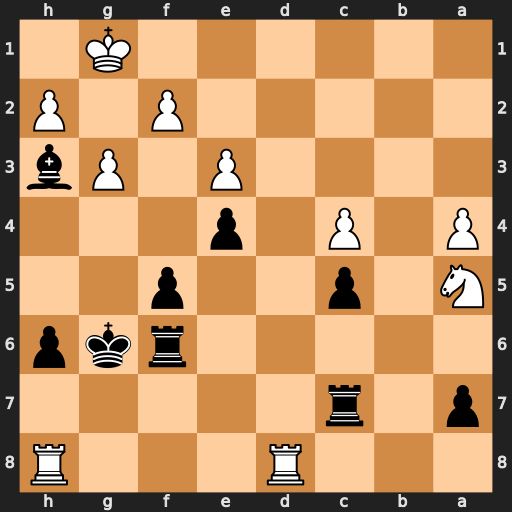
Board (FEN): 3R3R/p1r5/5rkp/N1p2p2/P1P1p3/4P1Pb/5P1P/6K1
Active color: b
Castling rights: -
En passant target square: -
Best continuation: Rb6 f4 exf3